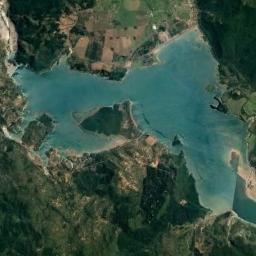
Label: lake